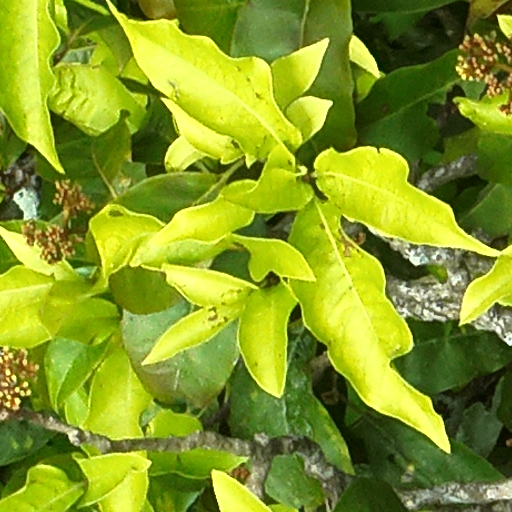
Species: Guapira myrtiflora
GBIF accepted scientific name: Guapira myrtiflora
Crown area (m\u00b2): 121.177